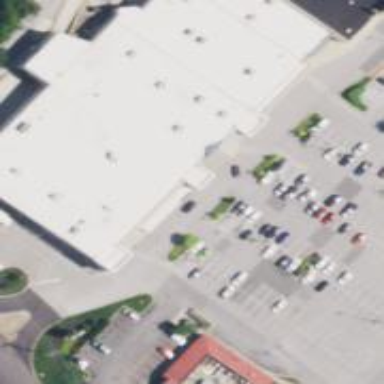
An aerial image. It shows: Supermarket.